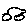
Label: car